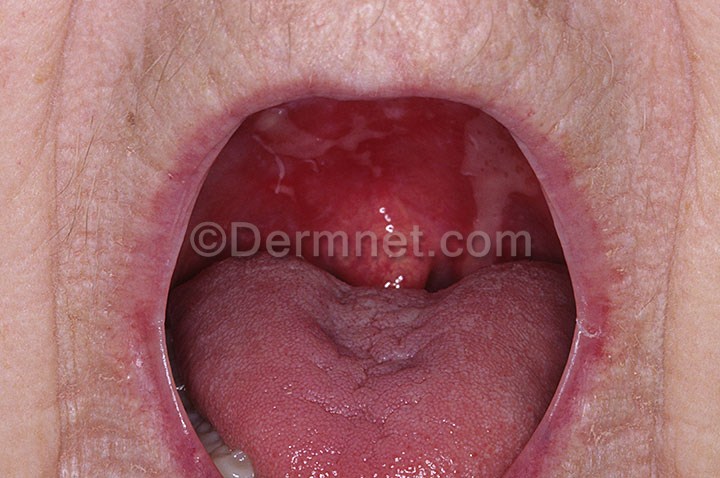
Disease: Bullous Disease Photos